Question: I would like to create a wind rose similar to this :

The goal is to be able to update the green area based on information from a database.
The green area should take in two degrees and then create the green area between them.
Where could i start looking for a soulution ?
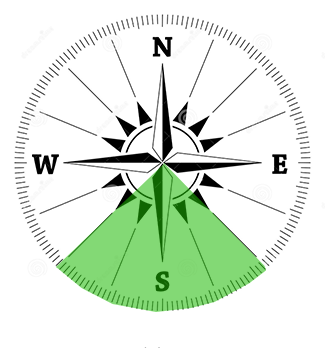
Answer: As has been mentioned, you'll likely want to implement a custom view.
In particular though, you'll want to divide the rendering into two. The background static image and the foreground dynamic image.
The foreground image could be generated using the Canvas class. It's quite easy to use once you get your head around it. The idea is that you'll be generating a bitmap using the canvas on whcih you draw. See the docs for more details:
<URL>
For the actual rendering, you can use the drawArc method in the Canvas class:
'''
public void drawArc (RectF oval, float startAngle, float sweepAngle, boolean useCenter, Paint paint)
'''
<URL>
All the best!